Aerial crown-view tile of a tropical tree (Barro Colorado Island, Panama), acquired 20250414:
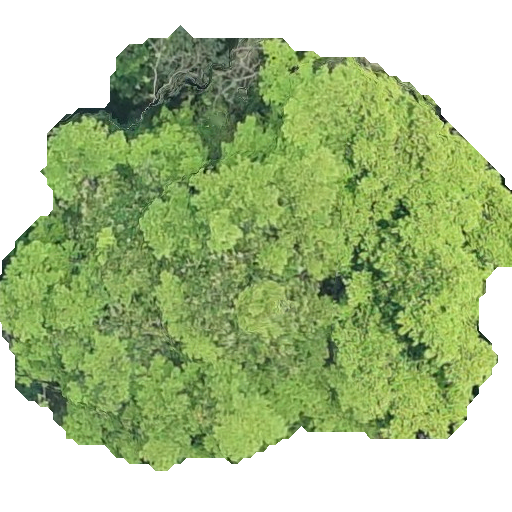
Species: Terminalia amazonia
GBIF accepted scientific name: Terminalia amazonica
Crown area: 254.778 m²